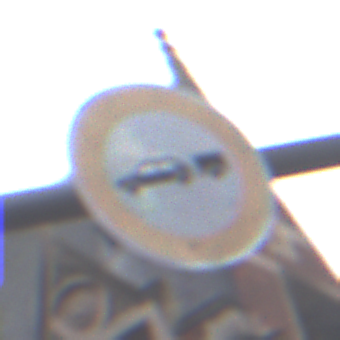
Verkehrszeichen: VerbotPersonenkraftwagenMitAnhaenger
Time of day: Midday
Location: Outdoor (Urban)
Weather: Overcast
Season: NotSpecified
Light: Natural